Group 1:
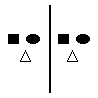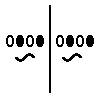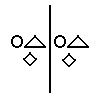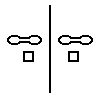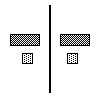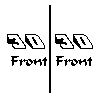
Group 2:
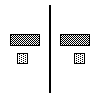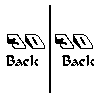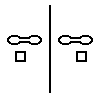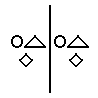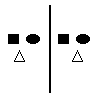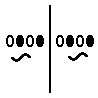
Rule separating the two groups: Bottom object in front of top objects in 3-D vs. bottom object behind top objects in 3-D.
Concepts: 3d_depth, 3d_front_back, same, same_shape, visual disparity
Author: Harry E. Foundalis